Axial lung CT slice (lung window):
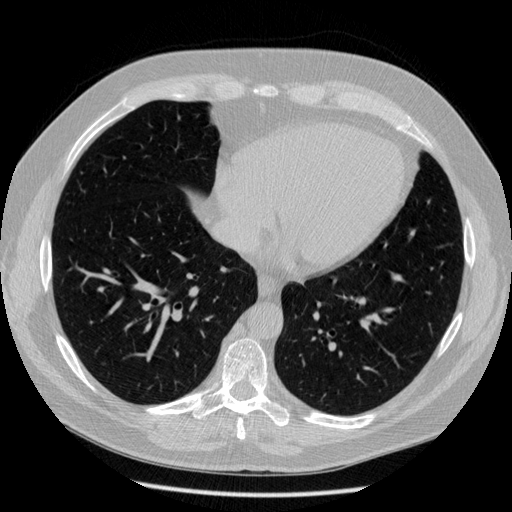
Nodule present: no